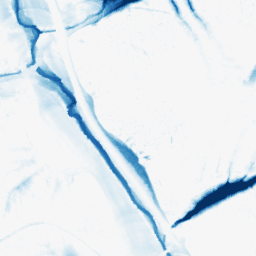
Category: morphological
Decomposition family: morphological_ellipse
Decomposition parameters: operation: closing
width: 30
height: 50
Upsampling method: edge_directed
Upsampling parameters: scale: 4
Upsampling scale: 4